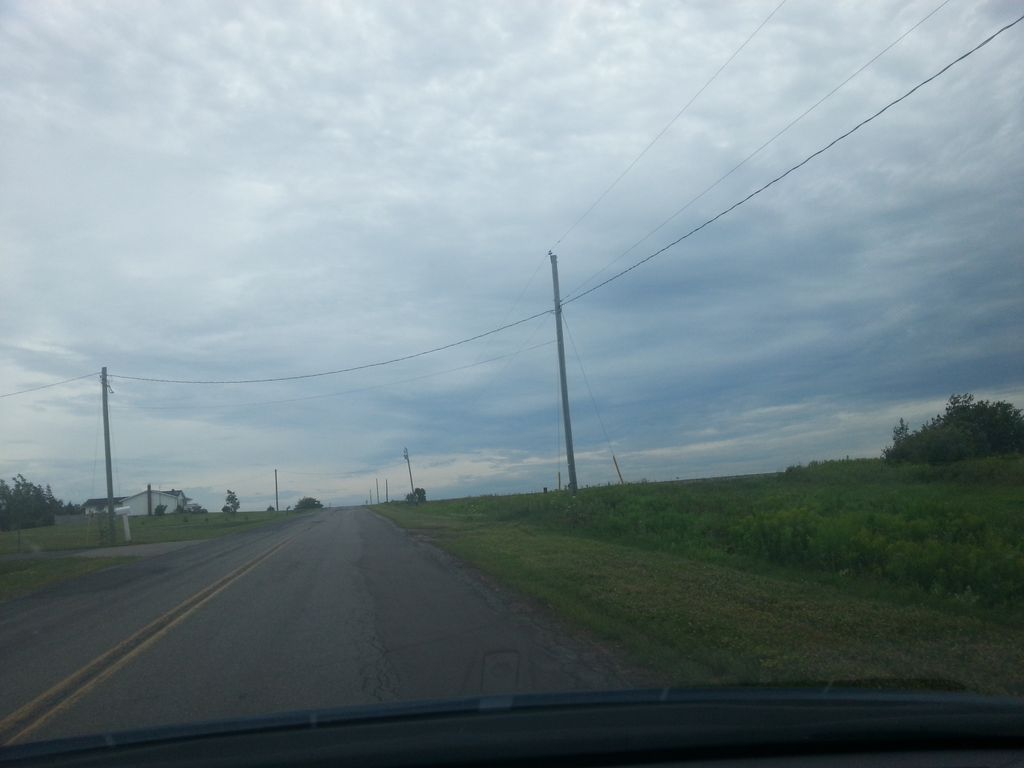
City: charlottetown